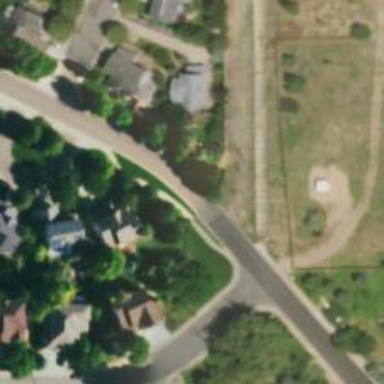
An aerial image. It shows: Residential road with sidewalk on the left side.